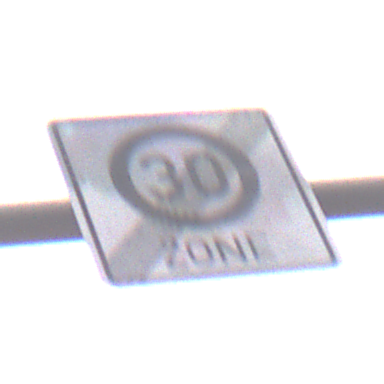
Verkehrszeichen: EndeZone30
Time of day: MorningAfternoon
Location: Outdoor (Urban)
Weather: Overcast
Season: NotSpecified
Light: Natural